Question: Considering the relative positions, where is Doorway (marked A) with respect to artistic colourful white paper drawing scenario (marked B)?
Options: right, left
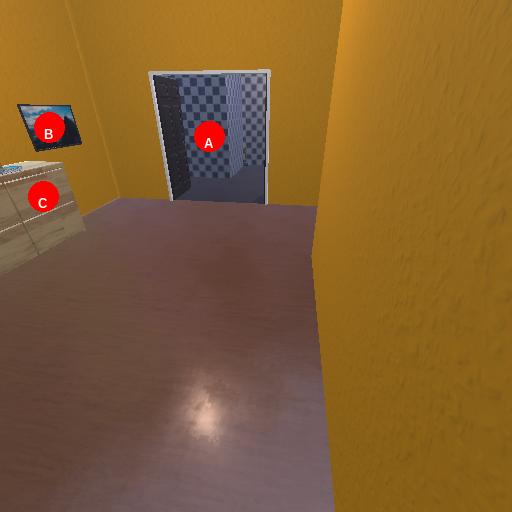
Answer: right